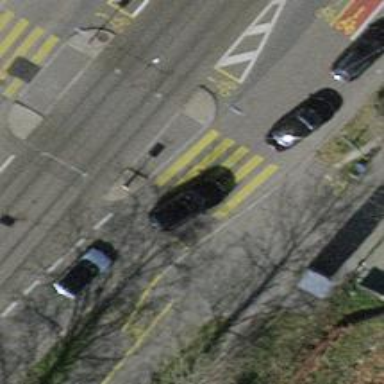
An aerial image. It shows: Kerb barrier.